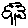
Label: tree